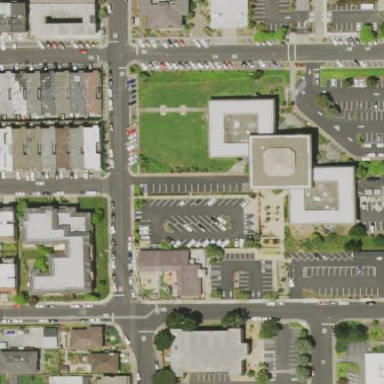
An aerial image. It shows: Civic building that serves as town hall.